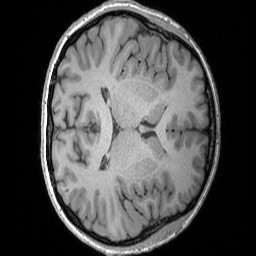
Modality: T1w
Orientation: axial
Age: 28
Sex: female
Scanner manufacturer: siemens
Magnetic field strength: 3 T
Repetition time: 1.9 s
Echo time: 0.00302 s